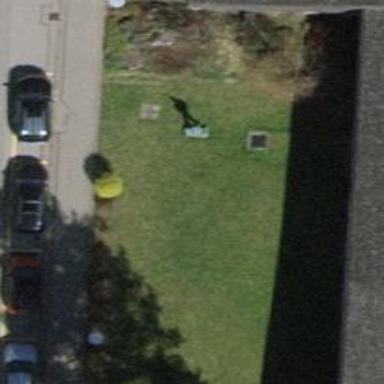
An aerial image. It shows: Statue is seen in the image.